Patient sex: F
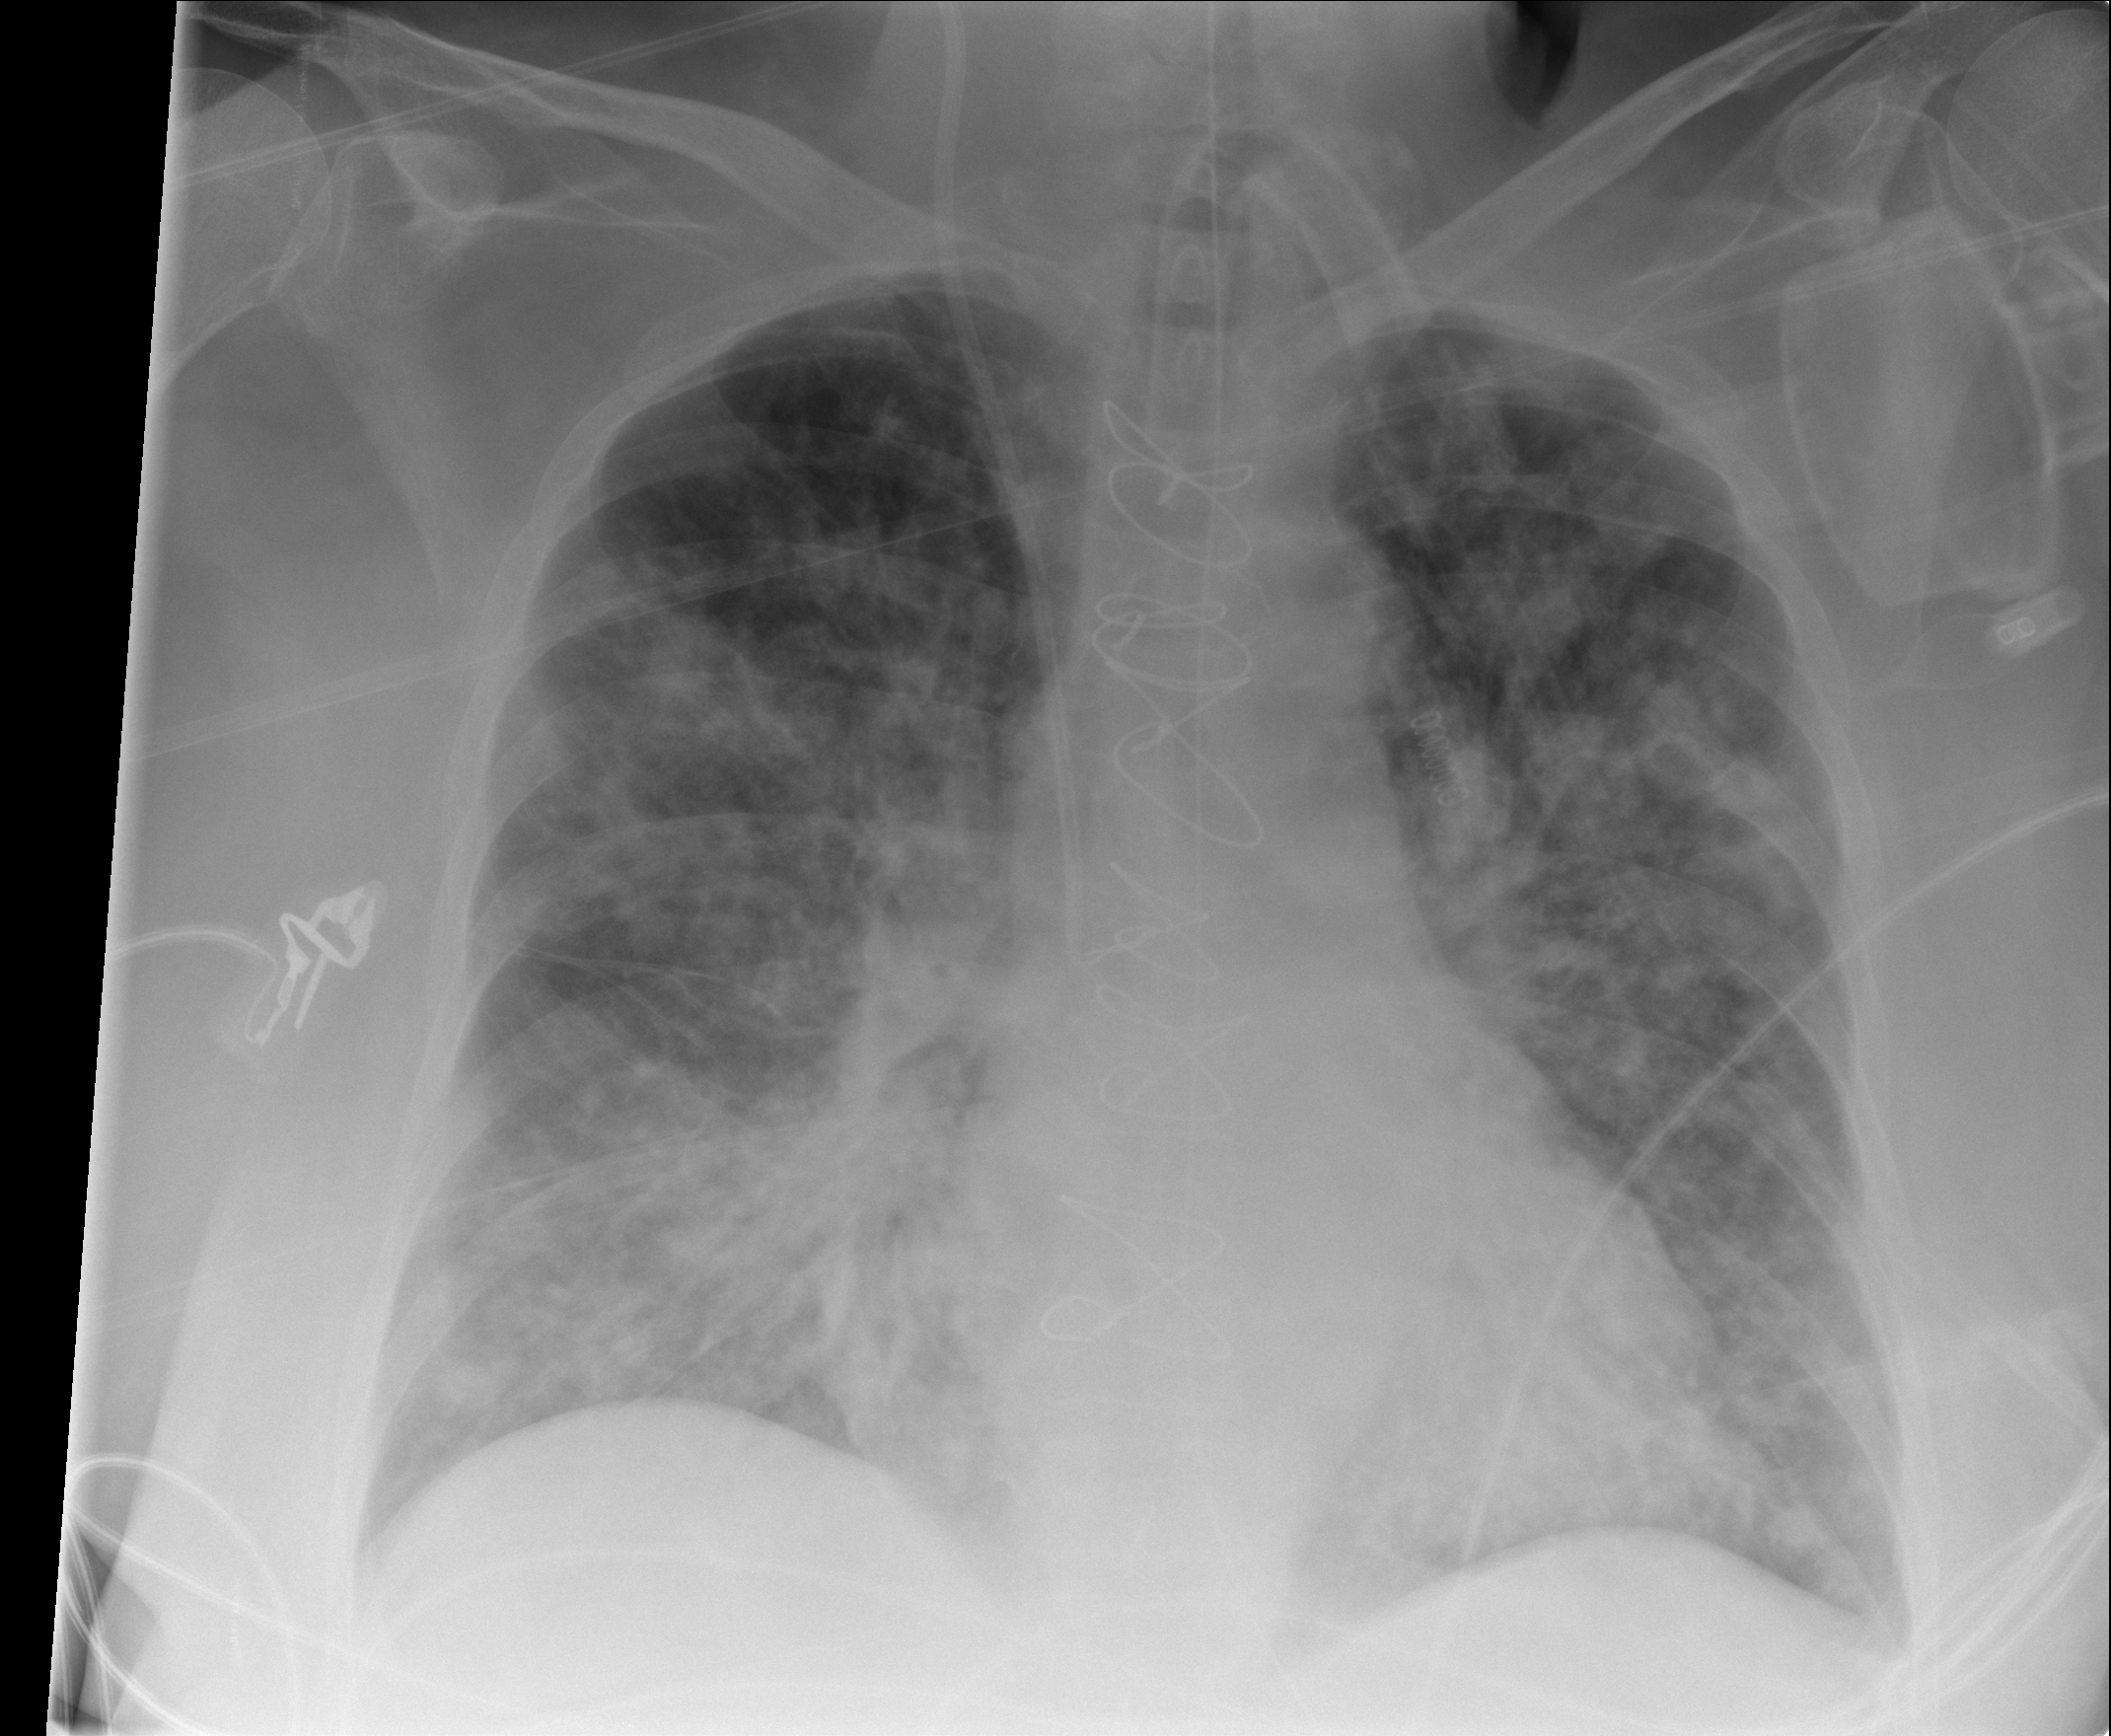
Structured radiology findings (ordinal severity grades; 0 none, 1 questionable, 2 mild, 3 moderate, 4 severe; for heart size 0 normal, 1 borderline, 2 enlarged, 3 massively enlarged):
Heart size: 0
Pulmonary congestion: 0
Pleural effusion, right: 0
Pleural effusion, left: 2
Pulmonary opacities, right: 3
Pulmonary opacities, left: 3
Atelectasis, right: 2
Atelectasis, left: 2